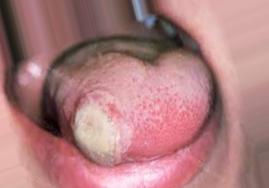
Condition: Mouth Ulcer